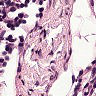
Metastatic tissue present: no